Question: I have an MDI application that I have set up with a starting window state of "Normal". When I open each new child form, it automagically opens in a cascading format. It ends up looking like this:

This is fine for a few times, but it keeps opening lower and lower even if:
1. you close one or all of them
2. you move one or all of them
3. it runs way out of the visible space (forcing you to scroll or move it to see it). It will eventually reset after 11 opened instances and start opening from the top like it did originally.
I can't figure out how to change that "11" number to ... maybe... "3". How do I do that?
What is the name of this hidden property?
I fear it may be something I need .Net Reflector to even see... Is there a better way to solve this problem?
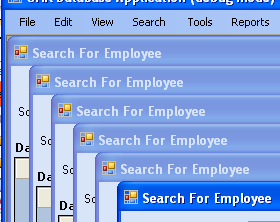
Answer: It looks like you need to do this manually by setting the StartPosition of you child forms to Manual and setting their Location properties appropriately before when they open: <URL>